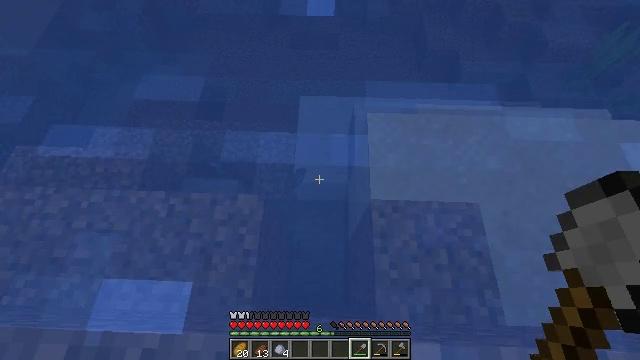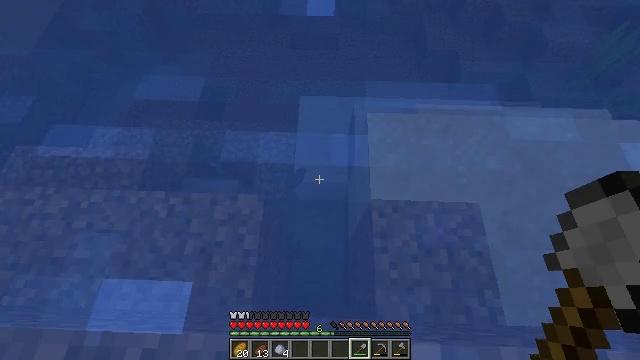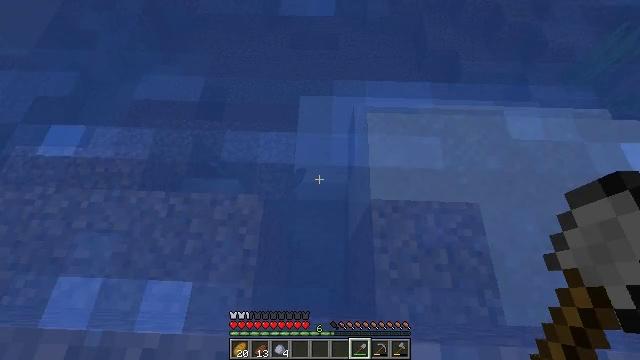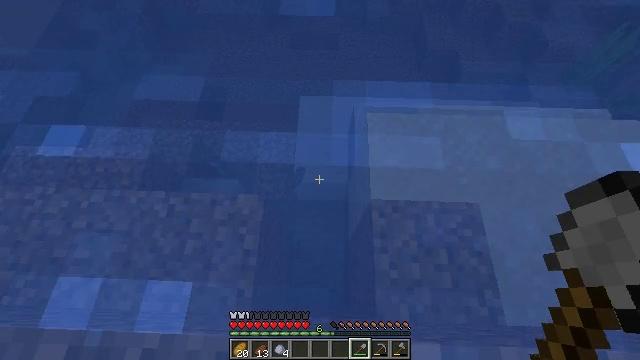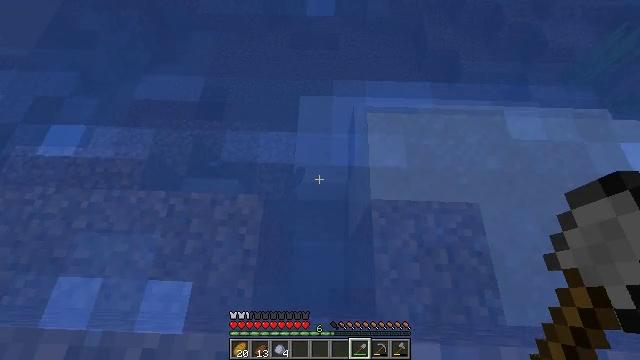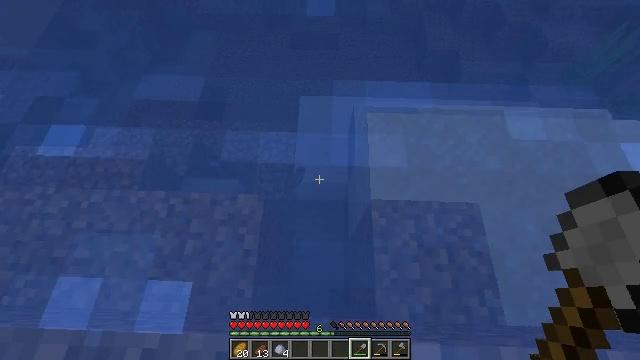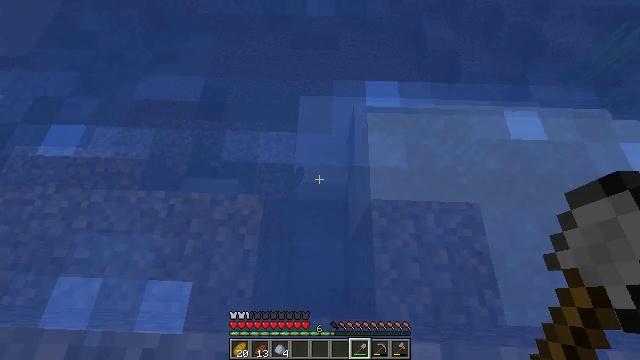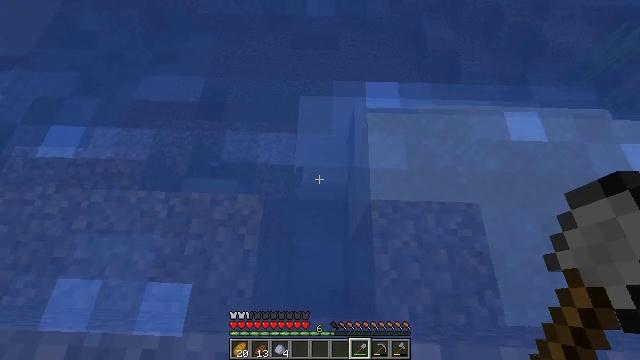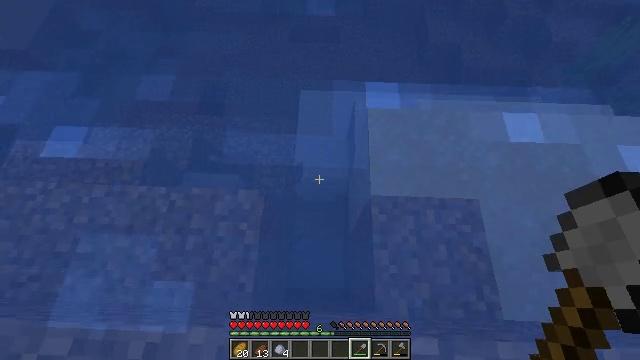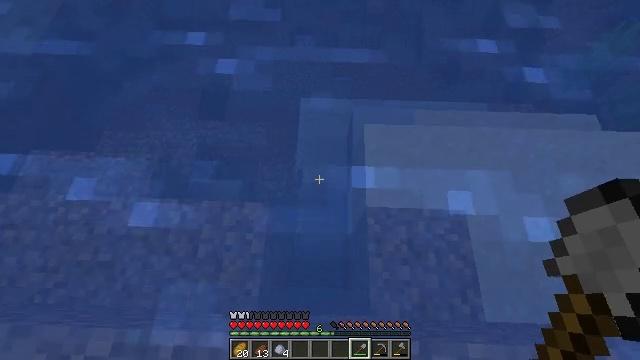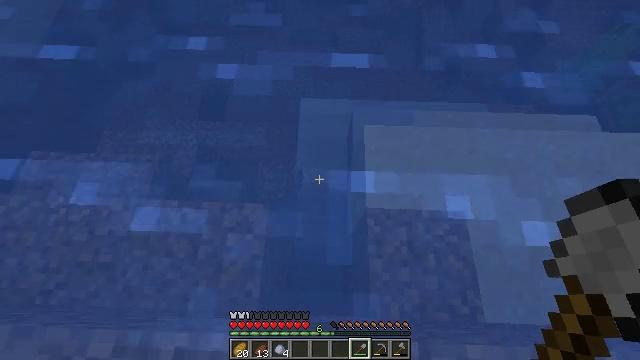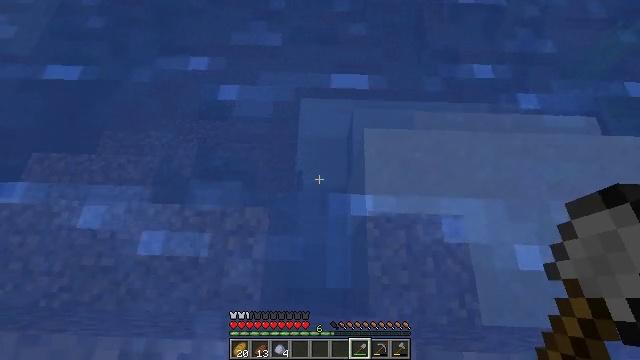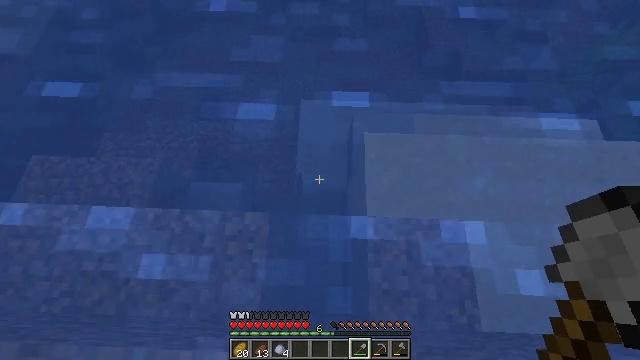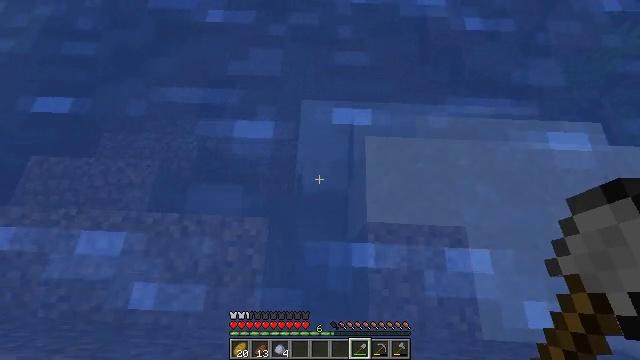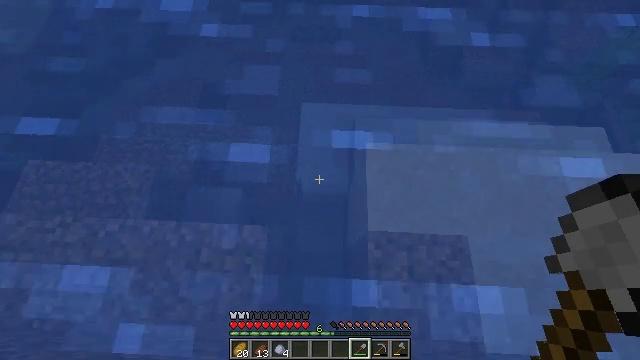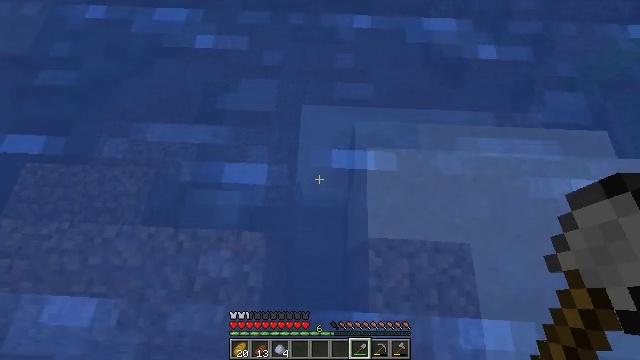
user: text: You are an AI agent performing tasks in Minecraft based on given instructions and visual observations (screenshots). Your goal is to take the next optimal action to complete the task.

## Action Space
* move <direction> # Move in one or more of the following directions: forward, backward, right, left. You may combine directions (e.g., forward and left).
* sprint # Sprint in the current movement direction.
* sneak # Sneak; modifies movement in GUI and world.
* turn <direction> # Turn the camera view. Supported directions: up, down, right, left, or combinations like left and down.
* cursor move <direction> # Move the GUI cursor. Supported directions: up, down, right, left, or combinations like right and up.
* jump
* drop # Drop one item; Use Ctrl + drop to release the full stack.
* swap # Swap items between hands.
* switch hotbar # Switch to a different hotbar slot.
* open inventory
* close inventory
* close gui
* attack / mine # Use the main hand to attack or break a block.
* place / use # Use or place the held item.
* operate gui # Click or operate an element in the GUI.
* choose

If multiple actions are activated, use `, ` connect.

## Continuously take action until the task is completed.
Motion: motion action
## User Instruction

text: Break the clay block to collect it.
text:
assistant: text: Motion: sneak, attack / mine
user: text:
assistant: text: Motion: sneak, attack / mine
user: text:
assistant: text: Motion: sneak, attack / mine
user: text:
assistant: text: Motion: sneak, attack / mine
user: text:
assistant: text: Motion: sneak, attack / mine
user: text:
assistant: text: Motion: sneak, attack / mine
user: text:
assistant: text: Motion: move forward
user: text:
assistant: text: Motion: move forward, turn down
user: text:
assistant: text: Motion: move forward
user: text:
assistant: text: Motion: move forward
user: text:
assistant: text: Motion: move forward
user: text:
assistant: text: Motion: move forward
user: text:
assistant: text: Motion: move forward
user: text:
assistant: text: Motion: move forward
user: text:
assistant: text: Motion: move forward
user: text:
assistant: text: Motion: move forward
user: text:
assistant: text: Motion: move forward, sneak
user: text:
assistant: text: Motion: move forward, sneak
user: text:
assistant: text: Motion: move forward, sneak
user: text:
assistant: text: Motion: move forward, sneak
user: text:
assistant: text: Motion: sneak
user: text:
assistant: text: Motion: sneak
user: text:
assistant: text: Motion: sneak
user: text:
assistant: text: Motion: sneak
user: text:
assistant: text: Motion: sneak
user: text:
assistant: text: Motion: sneak
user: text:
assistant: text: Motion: sneak
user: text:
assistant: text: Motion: sneak
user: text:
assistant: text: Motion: sneak
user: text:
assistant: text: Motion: sneak